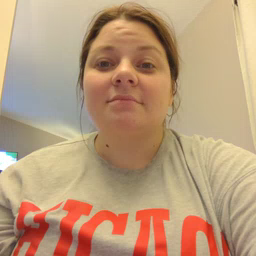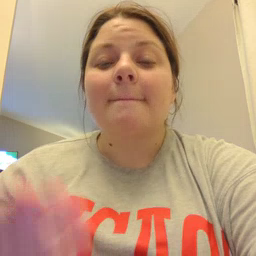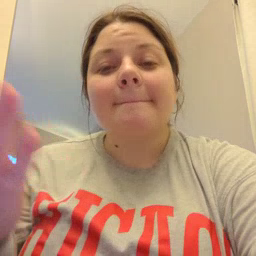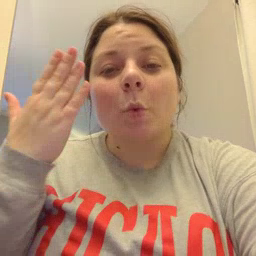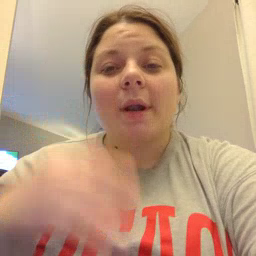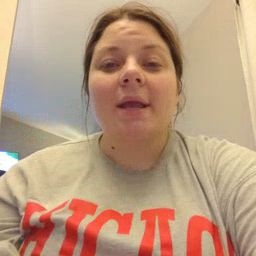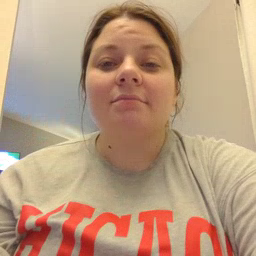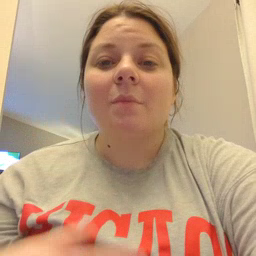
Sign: morning